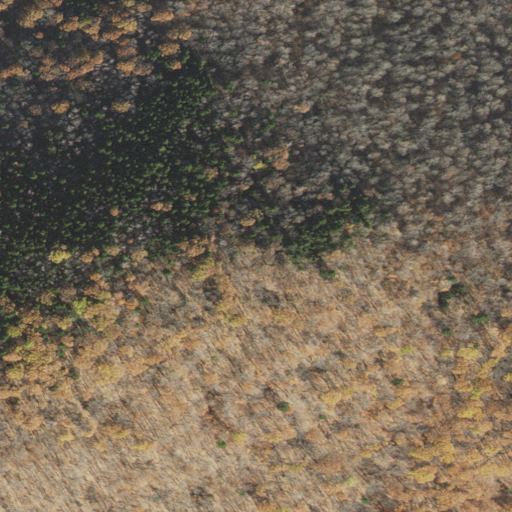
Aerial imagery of mountain in Vermont named Roundy Mountain containing deciduous forest, mixed forest, and evergreen forest